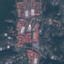
Label: Residential